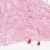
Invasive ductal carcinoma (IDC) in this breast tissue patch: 0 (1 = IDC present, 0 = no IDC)